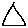
Label: triangle